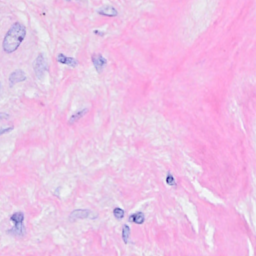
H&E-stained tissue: Breast